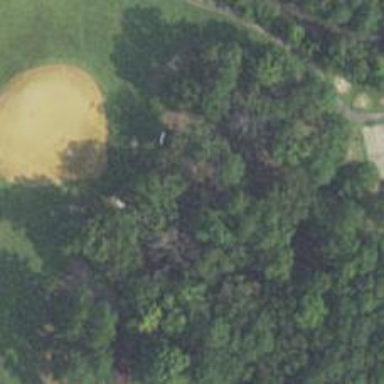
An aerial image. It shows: Disc golf hole.